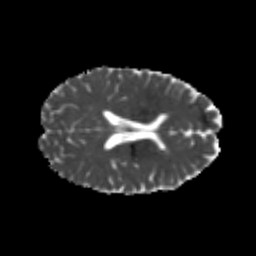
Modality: MD
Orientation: axial
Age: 23
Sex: female
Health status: healthy
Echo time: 0.074 s